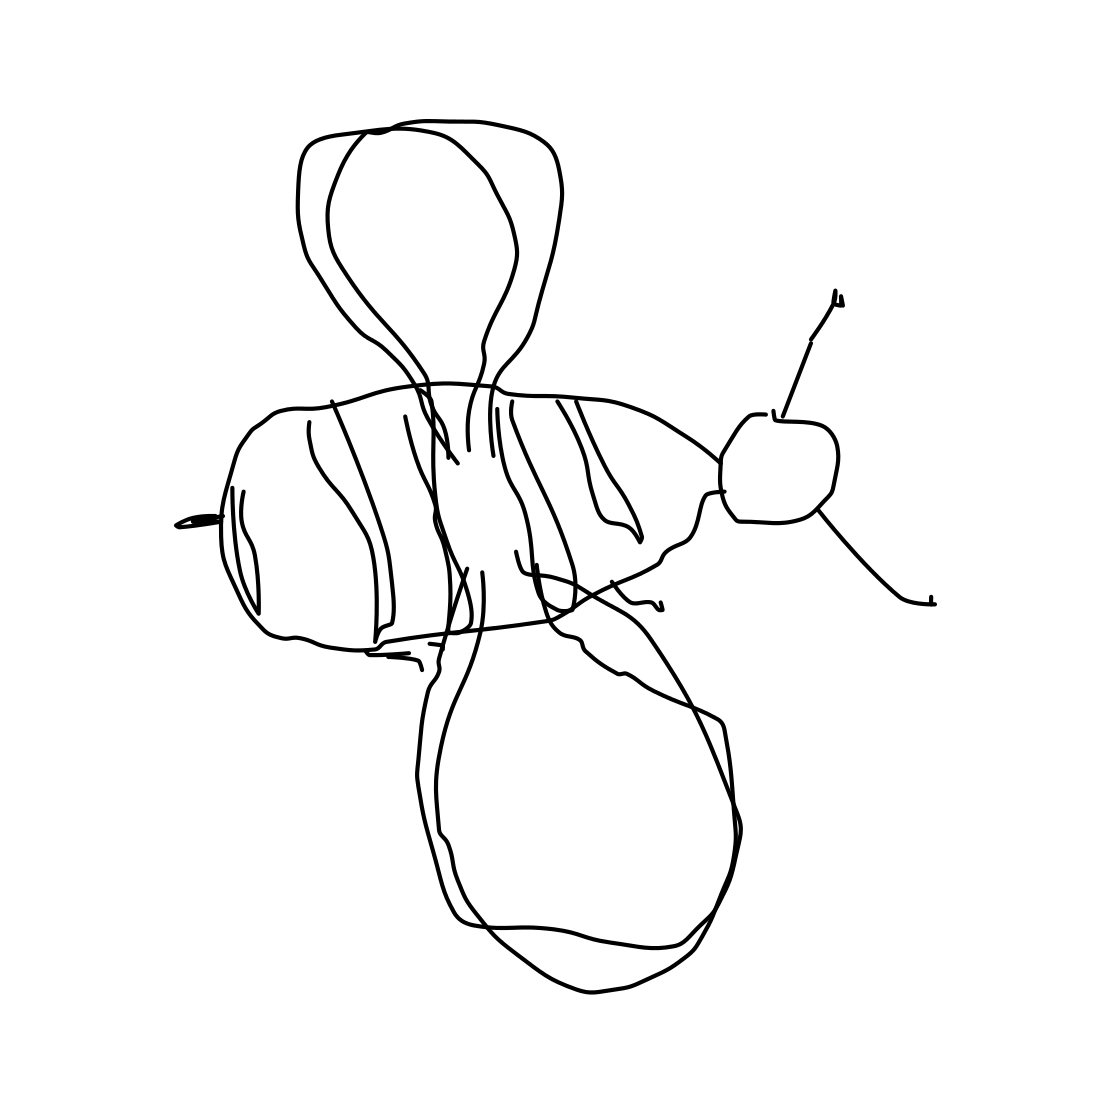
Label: bee